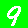
Digit: 9